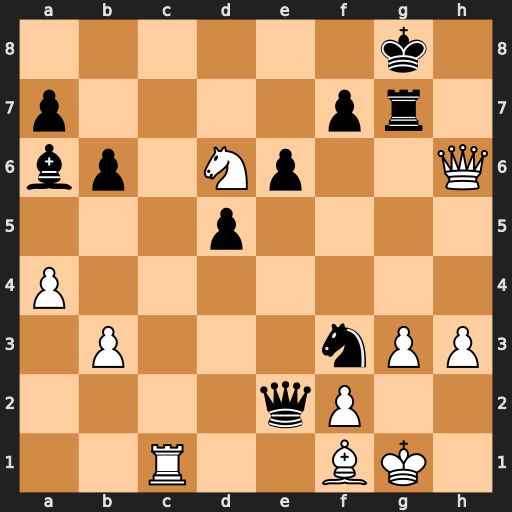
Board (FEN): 6k1/p4pr1/bp1Np2Q/3p4/P7/1P3nPP/4qP2/2R2BK1
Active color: w
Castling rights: -
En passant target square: -
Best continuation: Kg2 Ne1+ Rxe1 Qxe1 Bxa6